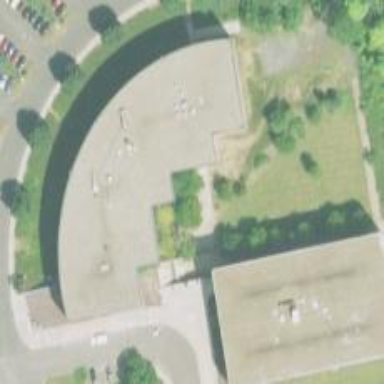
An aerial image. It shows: Commercial building.